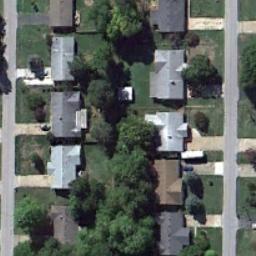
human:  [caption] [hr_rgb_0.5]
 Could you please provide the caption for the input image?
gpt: The medium residential is on the grass next to some trees and road .

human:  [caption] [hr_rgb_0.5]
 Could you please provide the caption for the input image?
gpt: A road is past the medium-sized residential areas .

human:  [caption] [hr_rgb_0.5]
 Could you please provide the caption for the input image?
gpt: Many trees are in medium residential area .

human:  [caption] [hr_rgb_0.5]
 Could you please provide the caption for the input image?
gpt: The medium residential area has some neatly arranged houses on the grass and some trees are among these houses .

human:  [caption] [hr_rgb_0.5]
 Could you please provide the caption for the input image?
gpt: There are some green trees and buildings on the medium residential area .